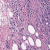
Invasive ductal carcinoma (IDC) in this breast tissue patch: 1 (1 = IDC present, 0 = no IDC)